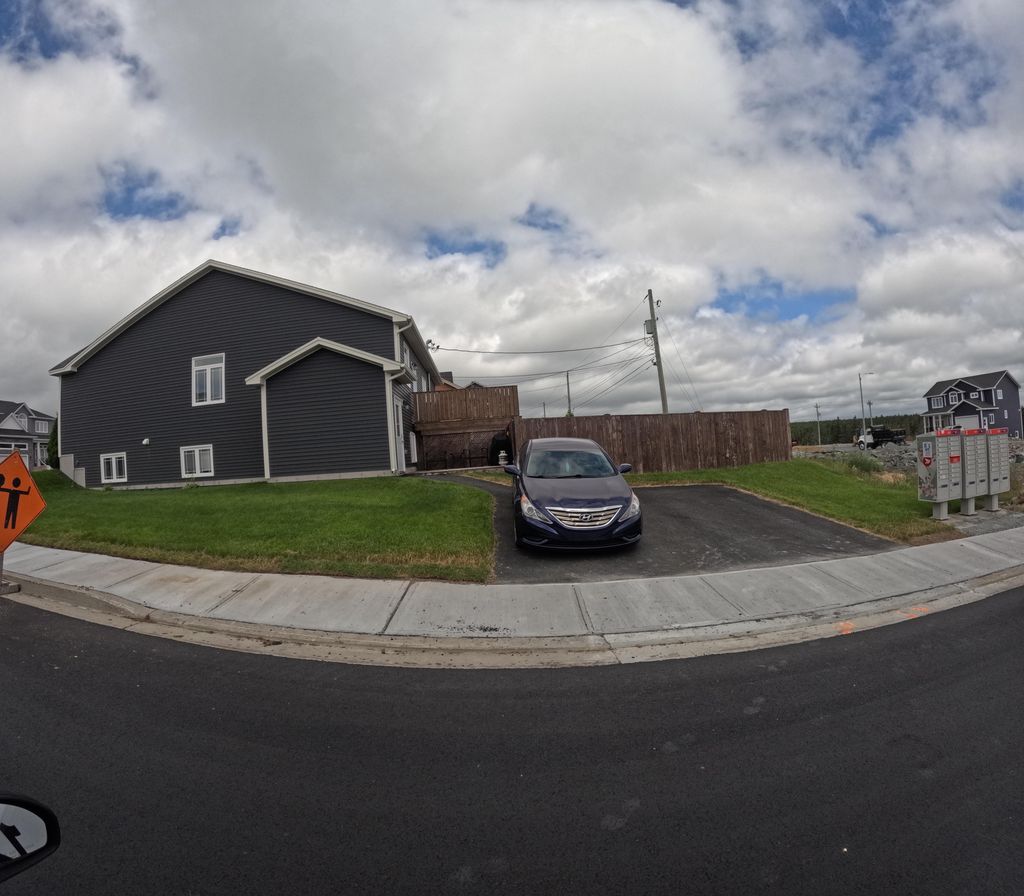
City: st_johns